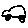
Label: car